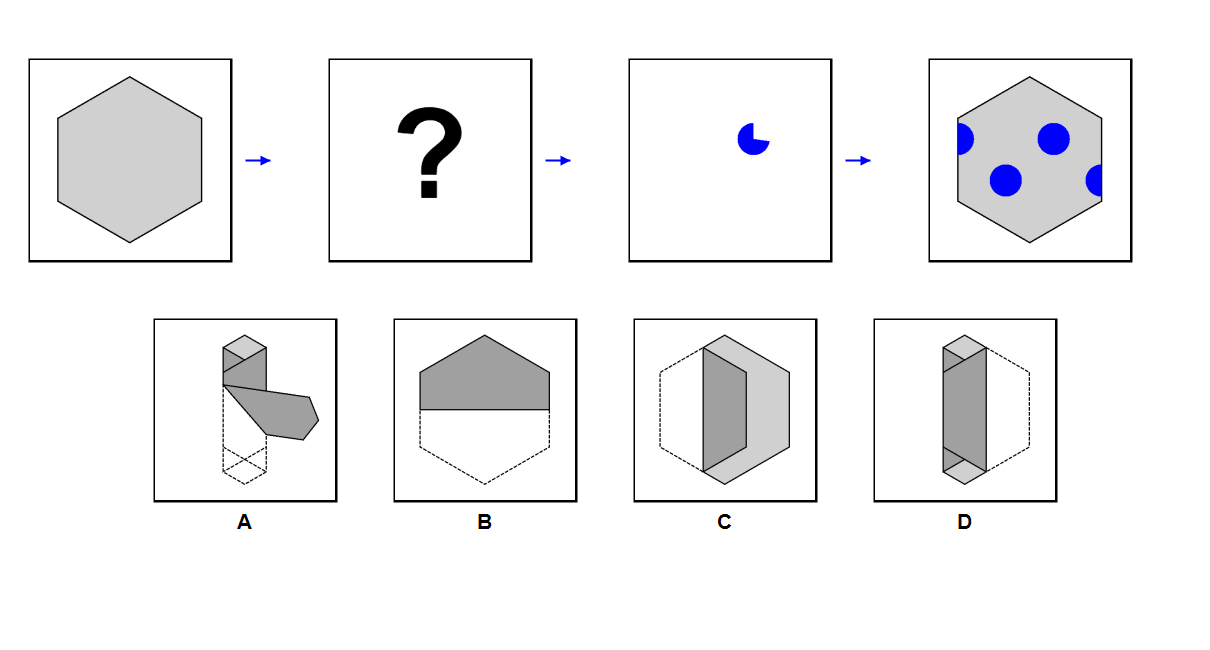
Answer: B